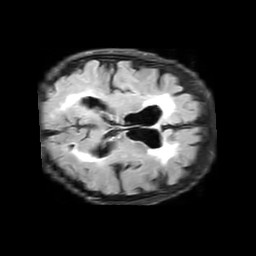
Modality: FLAIR
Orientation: axial
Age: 79
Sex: female
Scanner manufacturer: philips
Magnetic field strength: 3 T
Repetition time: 11 s
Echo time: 0.12 s